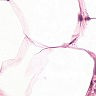
Metastatic tissue present: no